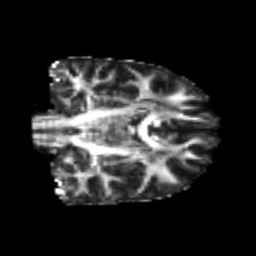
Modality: FA
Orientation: coronal
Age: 23
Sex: male
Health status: healthy
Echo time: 0.074 s